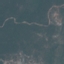
Land use / land cover class: HerbaceousVegetation